Interaction volume radius: 5 \u00c5
Interaction volume height: 10 \u00c5
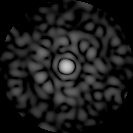
Disorder parameter: 0.8081